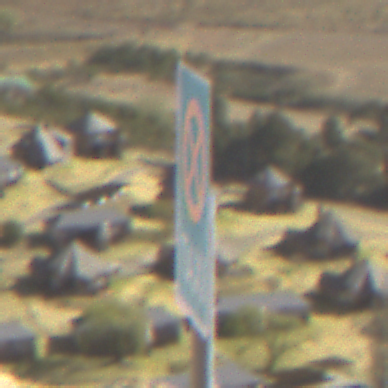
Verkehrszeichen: Taxenstand
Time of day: MorningAfternoon
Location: Outdoor (Nature)
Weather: Clear
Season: NotSpecified
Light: Natural